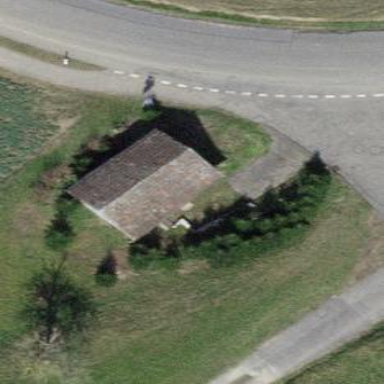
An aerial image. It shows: Shed.